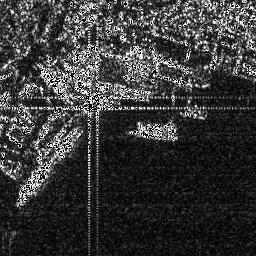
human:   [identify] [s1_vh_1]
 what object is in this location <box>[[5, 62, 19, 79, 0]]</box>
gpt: <ref>1 medium ship at the bottom left</ref>

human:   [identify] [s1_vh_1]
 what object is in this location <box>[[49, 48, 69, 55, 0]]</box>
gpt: <ref>1 medium ship at the center</ref>